Question: i like to width: 100% for my text div. But i don't know why this not working.
So if i have small description text i have not full width by my list div and if i have long description text so i have 100% width div.
Here my screeny Problem:

<URL>
Here my HTML:
'''
<div class="columns events_list_even margin_padding_clean">
<div class="event_list_abstand">
<div class="two columns padding_right_left_clean">
<div class="date-list"><i class="fa fa-calendar fa-lg" style="margin-right: 10px"></i>Mo. 14.04.2014 </div>
<img src="http://www.davis-design.de/marktadresse/files/floh_troedel_jahrmarkt.png" class="category_icon">
<img src="http://www.davis-design.de/marktadresse/layout/images/veranstaltung_halbwegs_ueberdachung.png" class="roof">
</div>
<div class="ten columns margin_bottom_clean padding_right_left_clean">
<a href="/marktadresse/niedersachsen.html?veranstaltung=Abendmarkt+Osnabrueck%7E1X4JxCOwhDpD4Oj5ch%7E14.04.2014"><h2 class="date-ueberschrift" style="border-bottom: none;">Abendmarkt Osnabrueck</h2></a>
<div class="date-info"> Albrechtstrasse 15 | 49076 Osnabruck |
Floh-, Trodel- &amp; Jahrmarkt</div>
<p class="margin_bottom_clean">Lorem ipsum dolor sit amet, consetetur sadipscing elitr, sed diam ...</p></div></div></div>
'''
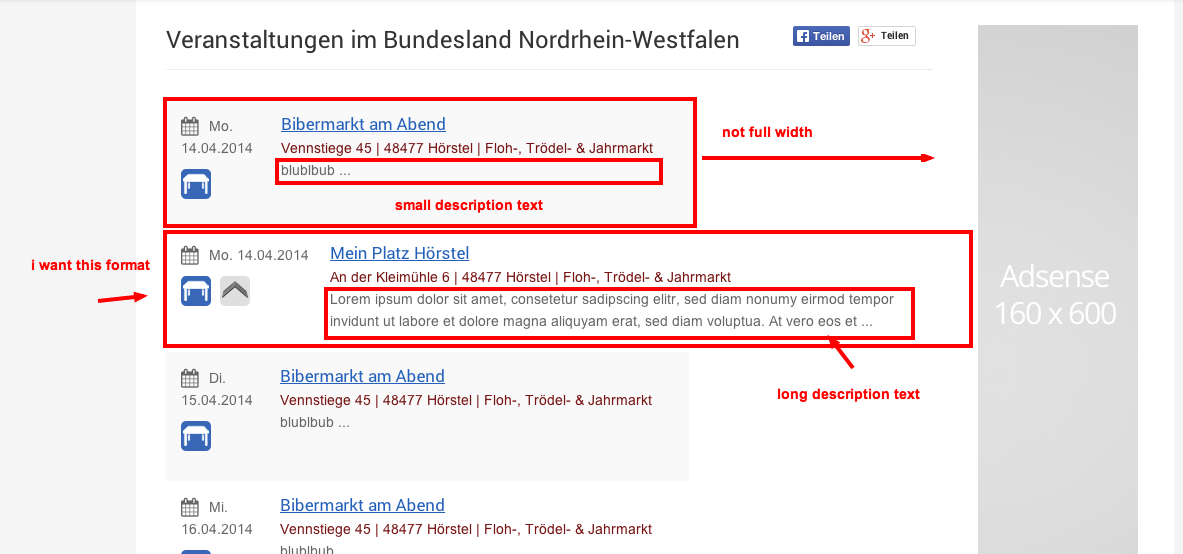
Answer: .